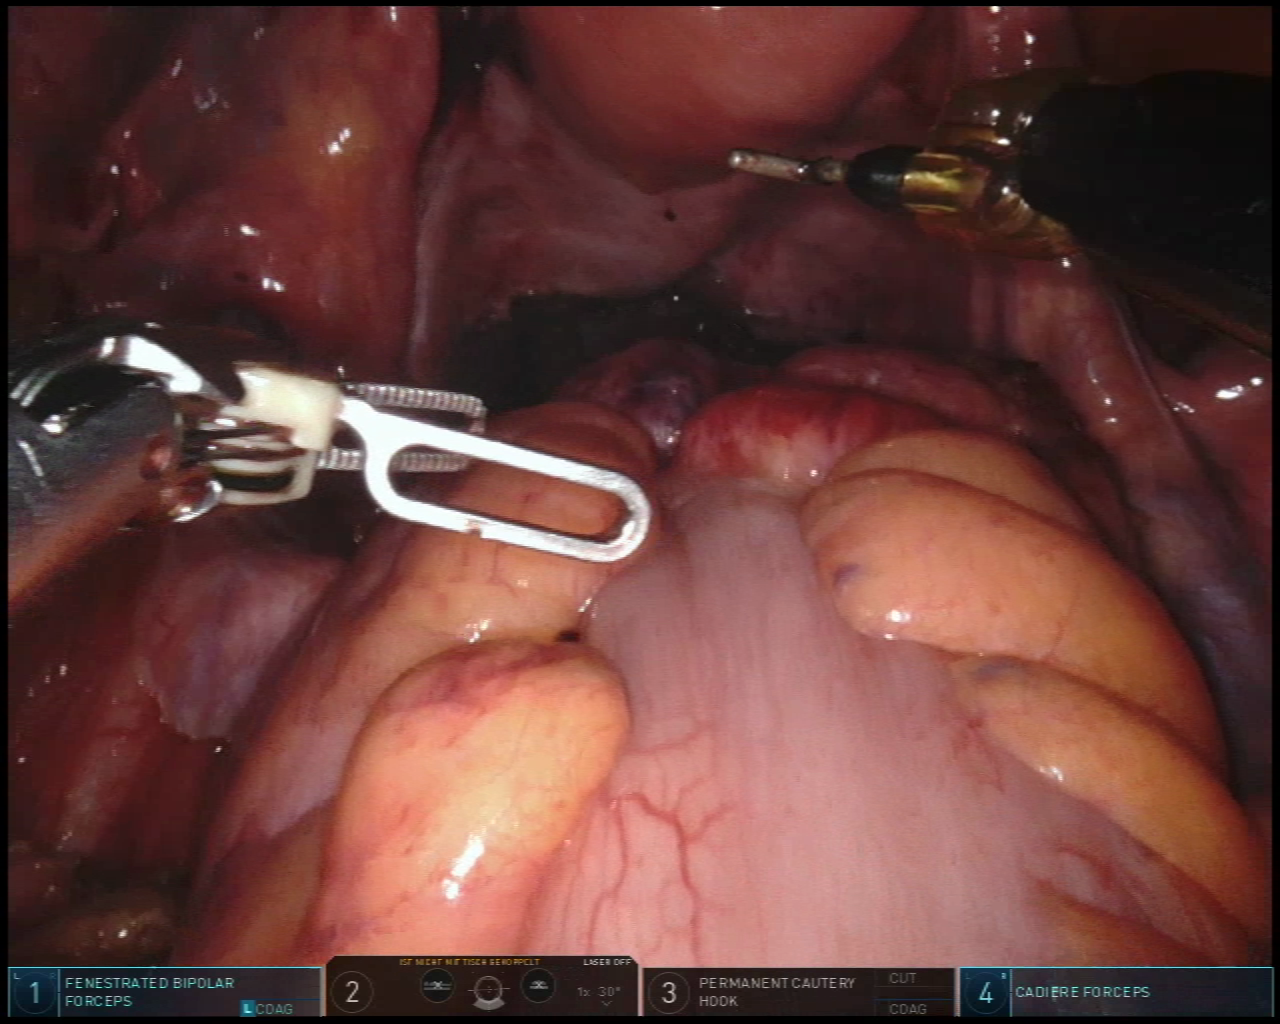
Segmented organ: ureter
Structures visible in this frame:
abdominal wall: yes
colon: yes
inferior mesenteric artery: no
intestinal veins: no
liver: no
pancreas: no
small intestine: no
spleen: no
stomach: no
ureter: yes
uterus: yes
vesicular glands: no